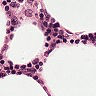
Metastatic tissue present: no